Question: I had problems with my list grids not showing diacritics correctly and I found out that when I inserted from java into the DB the values were already bugged.
A post here helped and I changed my project properties -> Text encoding -> other -> UTF-8 and this fixed my problem. The thing is this only fixes my problem locally.
What I need to do is on my Jboss server also set the encoding somehow. I can only access this panel because I can't access the configuration files directly. Can I do it from here?

Any suggestions are appreciated and sorry for this dumb question but I tried everything I could think of with no success. Thanks.
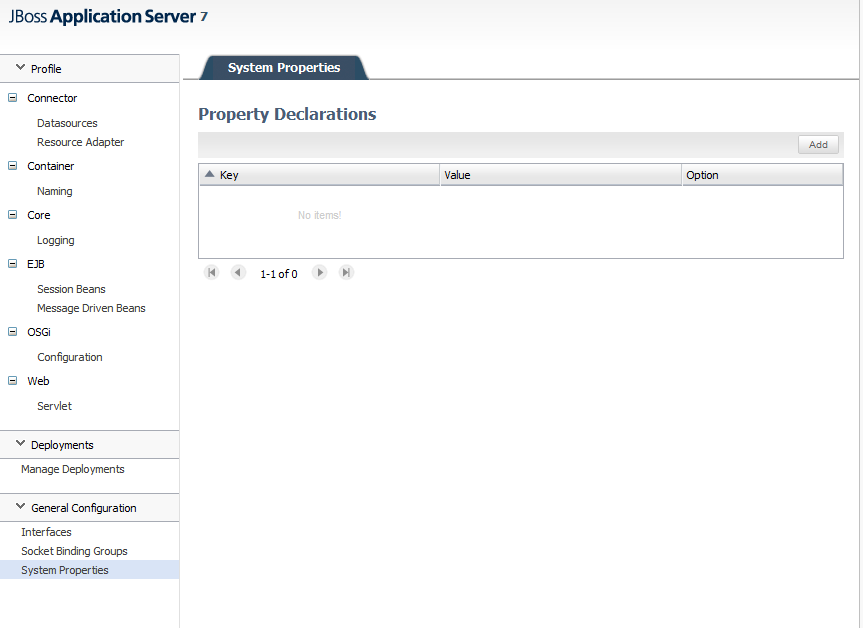
Answer: This may help you <URL>
'''
<system-properties>
<property name="org.apache.catalina.connector.URI_ENCODING" value="UTF-8"/>
<property name="org.apache.catalina.connector.USE_BODY_ENCODING_FOR_QUERY_STRING" value="true"/>
</system-properties>
'''